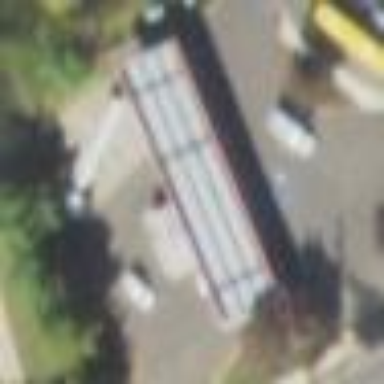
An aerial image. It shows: Fuel station.